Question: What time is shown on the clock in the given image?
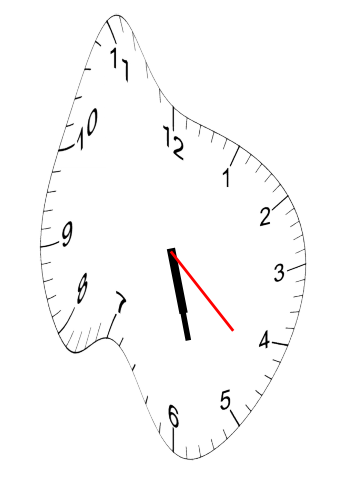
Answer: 05:27:22